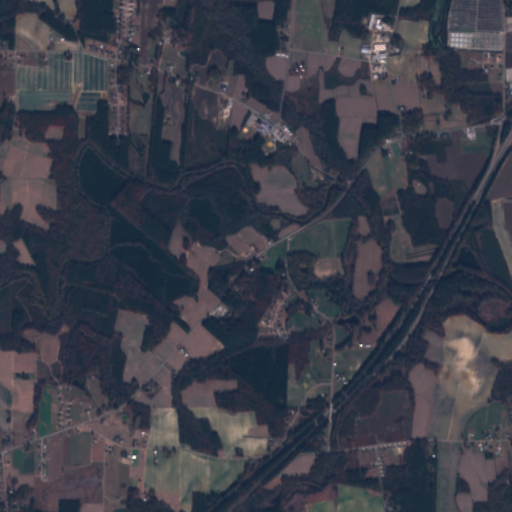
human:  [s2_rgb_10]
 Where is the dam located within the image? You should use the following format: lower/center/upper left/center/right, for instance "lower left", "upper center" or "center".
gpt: The dam is located in the center of the image.
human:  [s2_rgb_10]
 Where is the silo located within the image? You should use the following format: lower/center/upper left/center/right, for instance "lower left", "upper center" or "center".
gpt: The silo is located in the upper right of the image.
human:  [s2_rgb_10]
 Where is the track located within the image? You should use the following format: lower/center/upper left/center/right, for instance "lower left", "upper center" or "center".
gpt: The track is located in the upper center of the image.
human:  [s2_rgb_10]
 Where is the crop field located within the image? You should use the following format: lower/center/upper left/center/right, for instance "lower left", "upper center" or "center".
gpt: There is no crop field in the image.